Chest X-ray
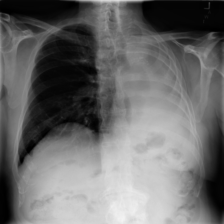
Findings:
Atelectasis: negative
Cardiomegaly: negative
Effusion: negative
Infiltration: negative
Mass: negative
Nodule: negative
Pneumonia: negative
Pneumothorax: negative
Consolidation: negative
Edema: negative
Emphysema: negative
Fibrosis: negative
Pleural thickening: negative
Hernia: negative